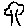
Label: tree